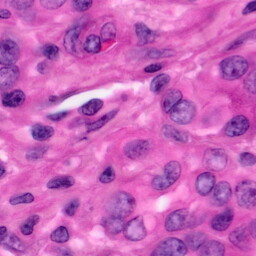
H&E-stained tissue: Pancreatic